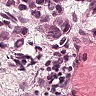
Metastatic tissue present: yes